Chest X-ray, PA view. Patient: 75 years old, sex M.
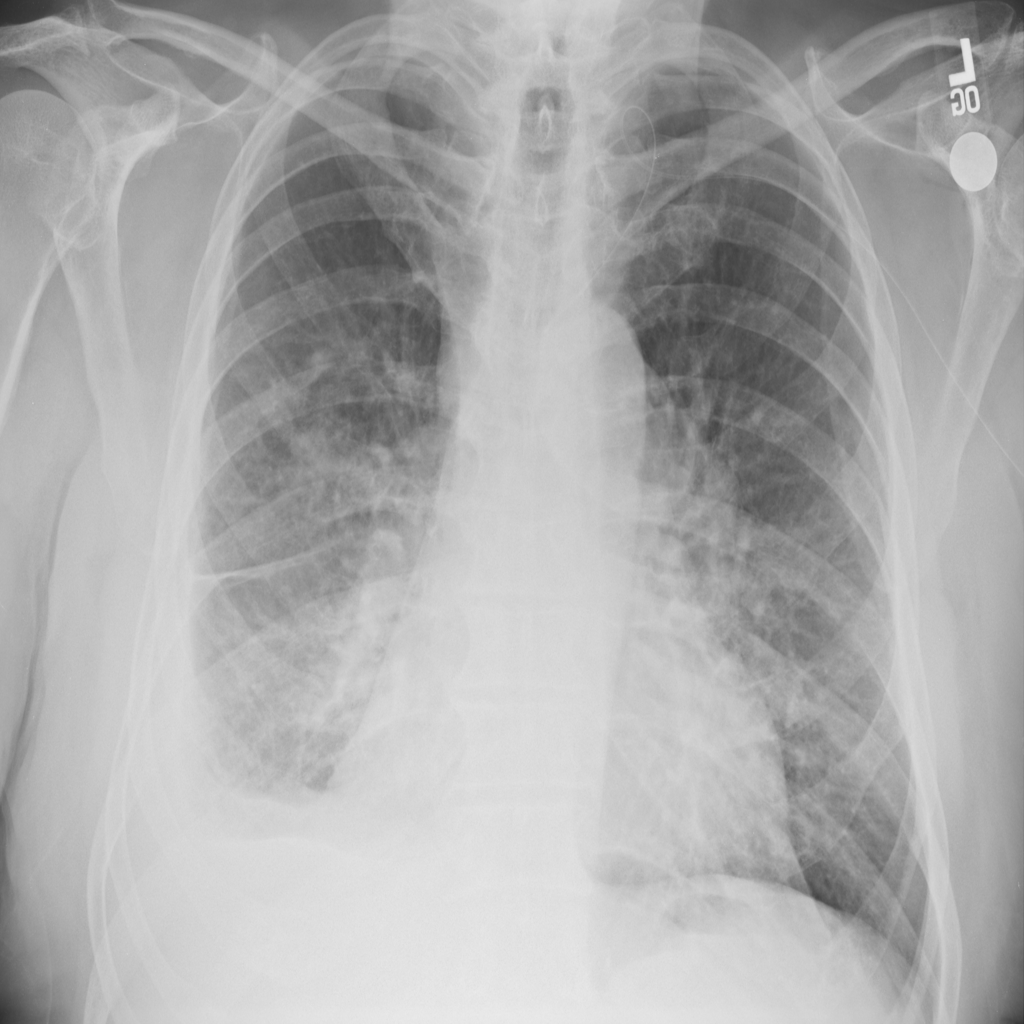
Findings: No Finding